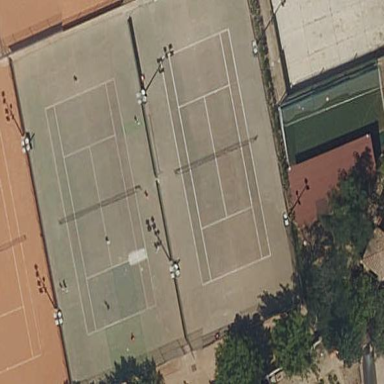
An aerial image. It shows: Tennis court in leisure pitch.